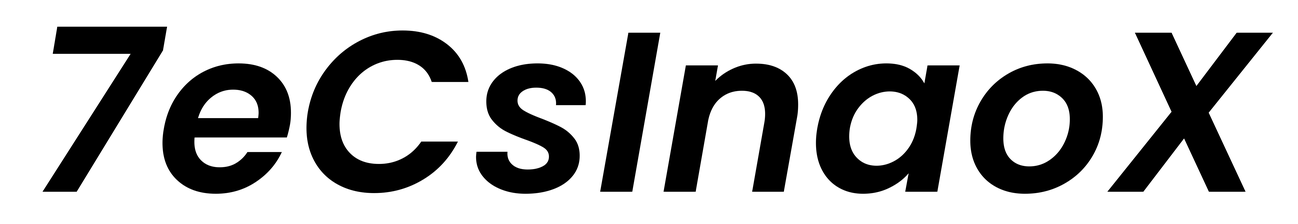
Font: Poppins-SemiBoldItalic